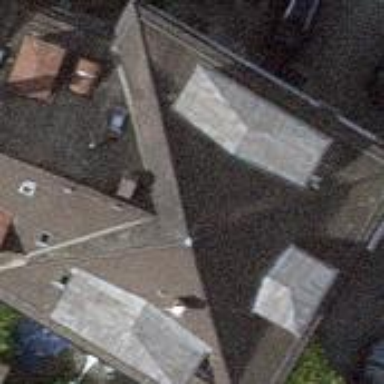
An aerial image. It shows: Pyramidal-shaped roof of apartment building.